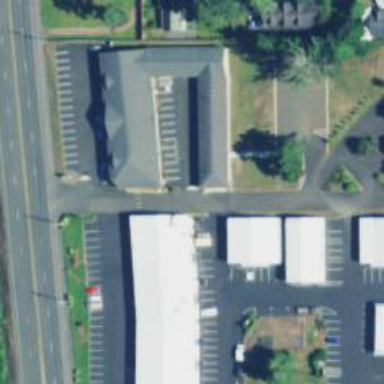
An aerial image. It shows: Clinic.